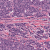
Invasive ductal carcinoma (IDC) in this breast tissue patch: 1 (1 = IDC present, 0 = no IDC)